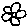
Label: flower